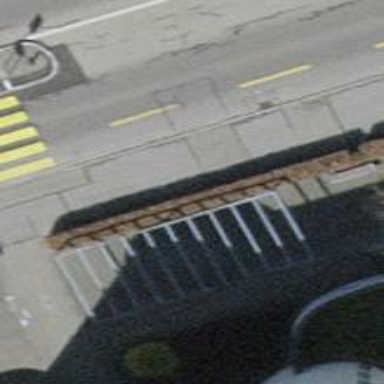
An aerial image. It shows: View of roof of building.